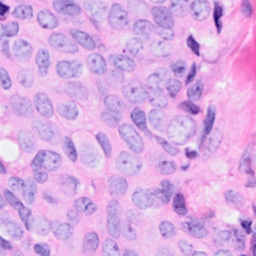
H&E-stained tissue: Breast